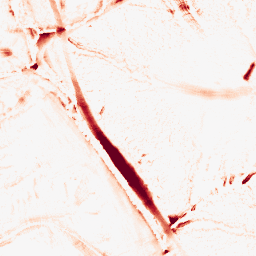
Category: morphological
Decomposition family: morphological_diamond
Decomposition parameters: operation: opening
radius: 15
Upsampling method: quadratic
Upsampling parameters: scale: 8
Upsampling scale: 8